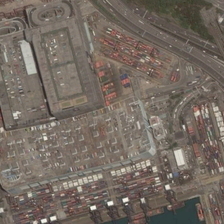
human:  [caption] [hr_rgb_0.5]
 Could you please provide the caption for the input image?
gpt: several large buildings are in an industrial area .

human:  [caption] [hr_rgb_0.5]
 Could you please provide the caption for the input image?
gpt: several large buildings are in an industrial area .

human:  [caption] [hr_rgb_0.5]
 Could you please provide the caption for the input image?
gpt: several large buildings are in an industrial area .

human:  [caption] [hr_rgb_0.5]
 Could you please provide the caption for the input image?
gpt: several large buildings are in an industrial area .

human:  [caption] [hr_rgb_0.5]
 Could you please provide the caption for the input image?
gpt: several large buildings are in an industrial area .